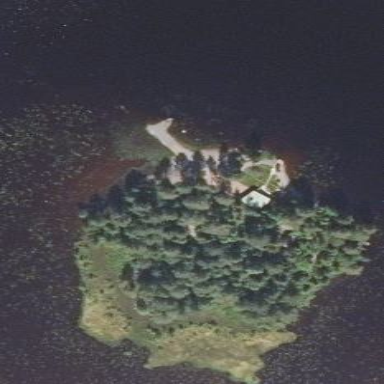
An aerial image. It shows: Island covered with woodland.